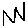
Label: zigzag